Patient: sex F, age 56
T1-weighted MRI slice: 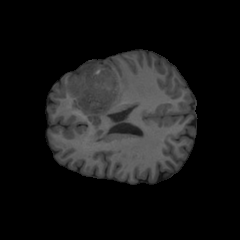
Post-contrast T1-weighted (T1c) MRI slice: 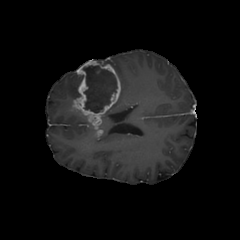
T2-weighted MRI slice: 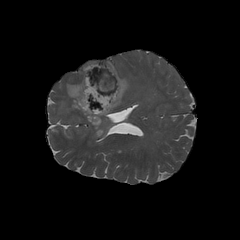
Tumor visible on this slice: yes
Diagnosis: Glioblastoma, IDH-wildtype
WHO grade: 4